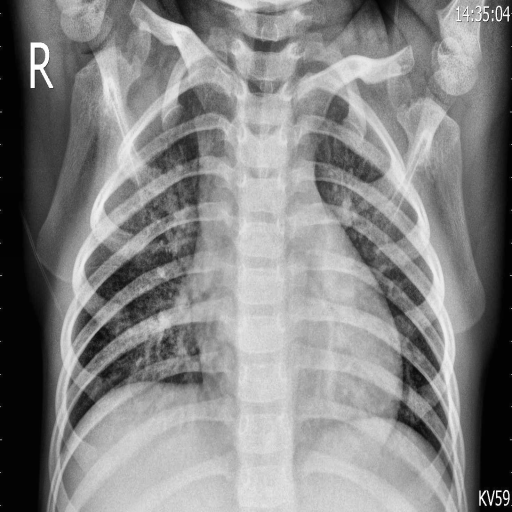
Finding: PNEUMONIA